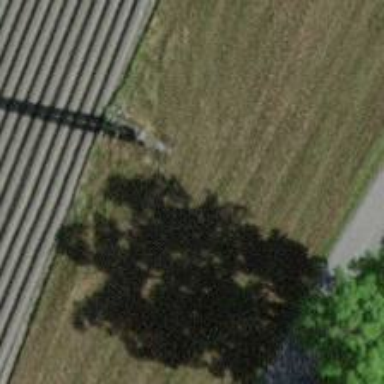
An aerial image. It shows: Concrete power pole.